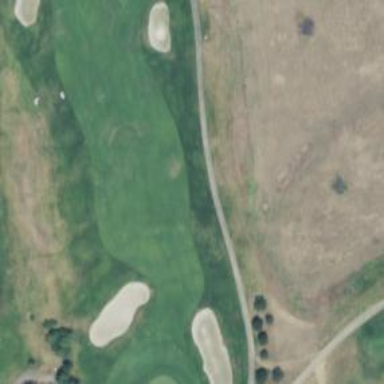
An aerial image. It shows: Golf hole.